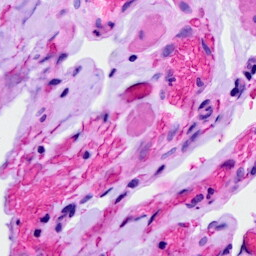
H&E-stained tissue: Ovarian